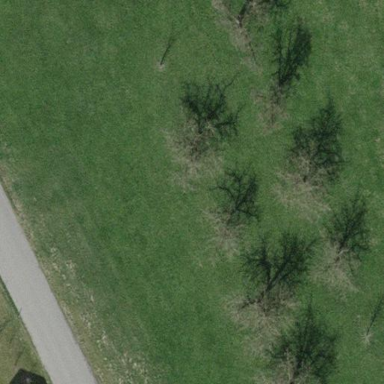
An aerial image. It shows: Orchard.